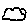
Label: cloud